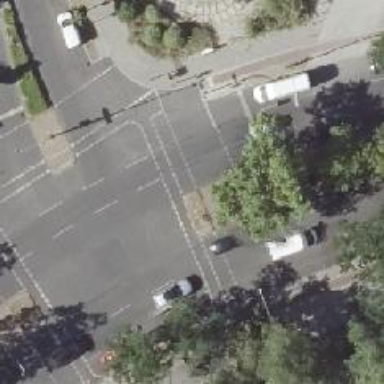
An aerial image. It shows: Secondary road with asphalt surface. There is cycle track on the right side.